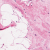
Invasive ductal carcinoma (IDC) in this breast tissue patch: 0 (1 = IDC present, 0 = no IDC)